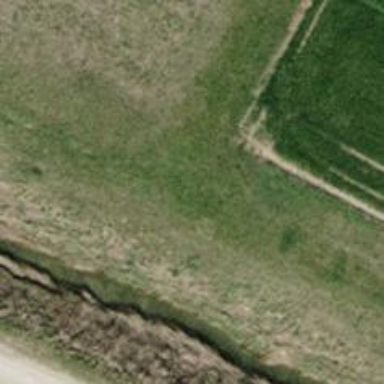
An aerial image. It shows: Grass track with grade4 quality surface.